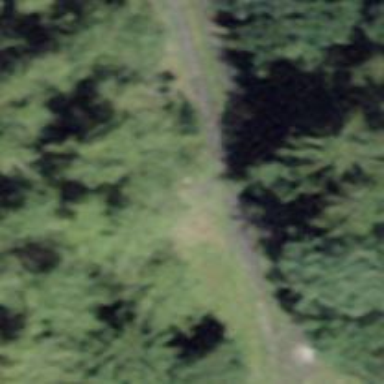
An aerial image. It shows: Track road with grade4 tracktype.